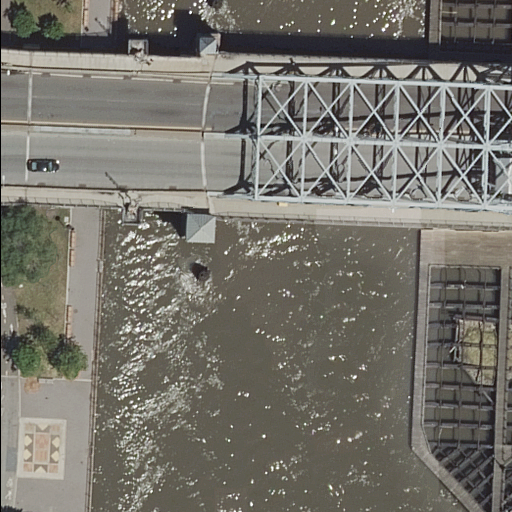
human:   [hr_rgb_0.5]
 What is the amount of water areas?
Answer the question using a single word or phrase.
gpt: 1

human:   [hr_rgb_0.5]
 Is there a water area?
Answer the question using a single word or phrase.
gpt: yes

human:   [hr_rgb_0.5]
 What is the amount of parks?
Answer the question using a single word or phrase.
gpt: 1

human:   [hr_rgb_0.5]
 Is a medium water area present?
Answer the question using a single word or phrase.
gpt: no

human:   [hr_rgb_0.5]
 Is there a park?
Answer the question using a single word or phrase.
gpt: yes

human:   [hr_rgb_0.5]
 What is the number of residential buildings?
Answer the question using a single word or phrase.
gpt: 0

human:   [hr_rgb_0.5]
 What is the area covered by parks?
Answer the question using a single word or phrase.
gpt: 1131m2

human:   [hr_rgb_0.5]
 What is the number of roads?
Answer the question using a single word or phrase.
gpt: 6

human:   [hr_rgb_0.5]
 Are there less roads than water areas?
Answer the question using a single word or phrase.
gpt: no

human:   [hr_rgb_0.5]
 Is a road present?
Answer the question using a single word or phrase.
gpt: yes

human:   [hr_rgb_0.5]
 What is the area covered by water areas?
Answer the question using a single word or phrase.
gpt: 8506m2

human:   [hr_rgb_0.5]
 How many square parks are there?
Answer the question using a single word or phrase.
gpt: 0

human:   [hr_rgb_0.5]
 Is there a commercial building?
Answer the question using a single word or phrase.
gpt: no

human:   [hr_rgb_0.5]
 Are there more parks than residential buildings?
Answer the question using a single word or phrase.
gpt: yes

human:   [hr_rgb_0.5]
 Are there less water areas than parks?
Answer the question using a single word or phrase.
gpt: no

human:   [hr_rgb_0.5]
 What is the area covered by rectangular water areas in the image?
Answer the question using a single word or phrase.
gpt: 0m2

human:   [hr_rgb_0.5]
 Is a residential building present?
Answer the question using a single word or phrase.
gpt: no

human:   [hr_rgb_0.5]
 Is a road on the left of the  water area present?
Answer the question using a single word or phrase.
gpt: yes

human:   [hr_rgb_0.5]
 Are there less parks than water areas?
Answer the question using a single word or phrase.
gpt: no

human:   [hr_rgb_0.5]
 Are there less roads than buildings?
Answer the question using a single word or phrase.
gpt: no

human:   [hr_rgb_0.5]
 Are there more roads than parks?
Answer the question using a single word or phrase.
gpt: yes

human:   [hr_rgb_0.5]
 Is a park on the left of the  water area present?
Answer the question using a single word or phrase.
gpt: yes

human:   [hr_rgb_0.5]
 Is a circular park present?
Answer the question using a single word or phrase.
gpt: no

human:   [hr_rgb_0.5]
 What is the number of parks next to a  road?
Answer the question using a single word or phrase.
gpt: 1

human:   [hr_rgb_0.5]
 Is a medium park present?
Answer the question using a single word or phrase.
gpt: no

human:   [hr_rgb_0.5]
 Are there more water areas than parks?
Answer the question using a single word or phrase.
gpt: no

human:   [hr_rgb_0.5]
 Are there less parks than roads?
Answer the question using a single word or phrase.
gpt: yes

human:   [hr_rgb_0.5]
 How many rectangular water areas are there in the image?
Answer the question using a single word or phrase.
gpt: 0

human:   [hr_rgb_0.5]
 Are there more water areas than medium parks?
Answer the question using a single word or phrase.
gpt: yes

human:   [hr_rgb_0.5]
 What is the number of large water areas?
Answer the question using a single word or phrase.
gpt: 1

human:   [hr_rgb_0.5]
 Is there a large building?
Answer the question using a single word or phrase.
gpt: no

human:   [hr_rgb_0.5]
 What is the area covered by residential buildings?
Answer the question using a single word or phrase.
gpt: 0m2

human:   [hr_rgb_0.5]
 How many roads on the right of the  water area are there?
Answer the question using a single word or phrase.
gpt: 0

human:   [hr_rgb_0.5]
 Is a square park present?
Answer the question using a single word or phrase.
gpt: no

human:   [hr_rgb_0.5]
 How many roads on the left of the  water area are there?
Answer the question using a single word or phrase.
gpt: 2

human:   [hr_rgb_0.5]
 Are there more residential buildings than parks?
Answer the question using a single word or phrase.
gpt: no

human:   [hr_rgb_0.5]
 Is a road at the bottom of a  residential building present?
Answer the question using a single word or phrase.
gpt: no

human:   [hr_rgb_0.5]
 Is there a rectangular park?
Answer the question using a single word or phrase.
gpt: yes

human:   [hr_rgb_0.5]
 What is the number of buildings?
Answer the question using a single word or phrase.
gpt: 0

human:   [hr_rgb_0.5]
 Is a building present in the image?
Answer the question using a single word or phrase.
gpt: no

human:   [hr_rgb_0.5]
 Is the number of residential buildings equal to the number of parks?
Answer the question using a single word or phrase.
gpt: no

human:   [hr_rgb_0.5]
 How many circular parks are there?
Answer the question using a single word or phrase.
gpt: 0

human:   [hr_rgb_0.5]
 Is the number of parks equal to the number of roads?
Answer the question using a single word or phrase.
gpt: no

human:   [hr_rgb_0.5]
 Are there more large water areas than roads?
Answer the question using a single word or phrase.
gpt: no

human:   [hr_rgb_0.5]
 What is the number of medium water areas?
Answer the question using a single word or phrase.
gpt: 0

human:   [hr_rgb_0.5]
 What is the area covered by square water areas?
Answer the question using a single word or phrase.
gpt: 0m2

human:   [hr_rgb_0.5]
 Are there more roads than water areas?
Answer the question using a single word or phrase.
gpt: yes

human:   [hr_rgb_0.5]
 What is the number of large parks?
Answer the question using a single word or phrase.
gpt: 1

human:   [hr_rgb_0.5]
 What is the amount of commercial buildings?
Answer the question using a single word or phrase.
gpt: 0

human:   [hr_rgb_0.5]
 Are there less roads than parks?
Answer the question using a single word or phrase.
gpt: no

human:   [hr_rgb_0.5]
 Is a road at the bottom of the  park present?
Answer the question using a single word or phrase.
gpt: yes

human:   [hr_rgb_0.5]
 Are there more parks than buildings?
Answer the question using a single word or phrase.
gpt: yes

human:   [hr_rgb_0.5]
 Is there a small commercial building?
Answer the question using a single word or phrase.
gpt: no

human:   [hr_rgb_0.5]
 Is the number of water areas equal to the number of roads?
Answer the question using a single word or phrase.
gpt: no

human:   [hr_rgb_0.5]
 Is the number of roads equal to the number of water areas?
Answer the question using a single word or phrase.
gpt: no

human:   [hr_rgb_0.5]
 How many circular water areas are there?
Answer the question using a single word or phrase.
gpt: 0

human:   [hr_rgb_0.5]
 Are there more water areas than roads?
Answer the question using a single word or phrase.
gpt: no

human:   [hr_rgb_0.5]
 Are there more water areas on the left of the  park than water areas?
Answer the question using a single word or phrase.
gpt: no

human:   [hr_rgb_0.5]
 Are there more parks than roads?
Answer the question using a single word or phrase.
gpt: no

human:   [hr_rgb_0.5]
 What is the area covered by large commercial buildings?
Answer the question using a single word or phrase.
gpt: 0m2

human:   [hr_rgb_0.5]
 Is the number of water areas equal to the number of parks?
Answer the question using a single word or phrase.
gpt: yes

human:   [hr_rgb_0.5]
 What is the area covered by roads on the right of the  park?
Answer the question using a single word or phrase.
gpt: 0m2

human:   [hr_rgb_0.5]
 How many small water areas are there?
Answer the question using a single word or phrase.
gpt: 0

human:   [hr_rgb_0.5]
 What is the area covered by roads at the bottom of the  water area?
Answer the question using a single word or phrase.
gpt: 0m2